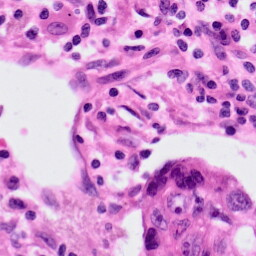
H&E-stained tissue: Lung